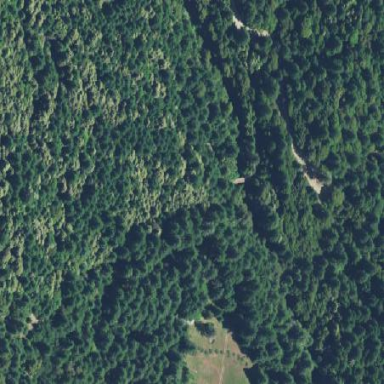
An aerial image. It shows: Forest area.